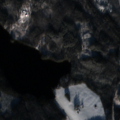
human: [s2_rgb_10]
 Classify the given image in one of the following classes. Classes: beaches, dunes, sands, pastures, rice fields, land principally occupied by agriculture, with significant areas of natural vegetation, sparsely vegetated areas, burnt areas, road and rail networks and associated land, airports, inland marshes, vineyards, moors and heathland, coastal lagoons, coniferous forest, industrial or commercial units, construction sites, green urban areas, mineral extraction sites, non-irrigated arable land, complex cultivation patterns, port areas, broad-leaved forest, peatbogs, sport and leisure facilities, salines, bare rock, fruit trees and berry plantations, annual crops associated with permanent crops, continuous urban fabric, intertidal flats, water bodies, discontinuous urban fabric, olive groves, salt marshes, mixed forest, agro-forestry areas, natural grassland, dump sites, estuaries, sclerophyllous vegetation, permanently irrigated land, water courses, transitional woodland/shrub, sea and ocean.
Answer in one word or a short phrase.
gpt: broad-leaved forest, coniferous forest, mixed forest, water bodies